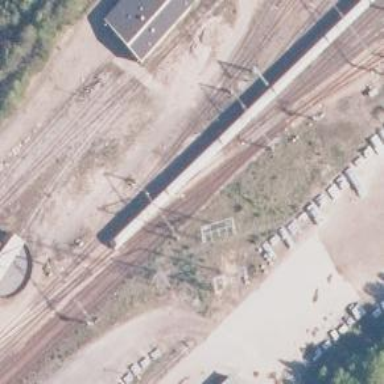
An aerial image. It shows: Continuous rail railway with electrified contact line.